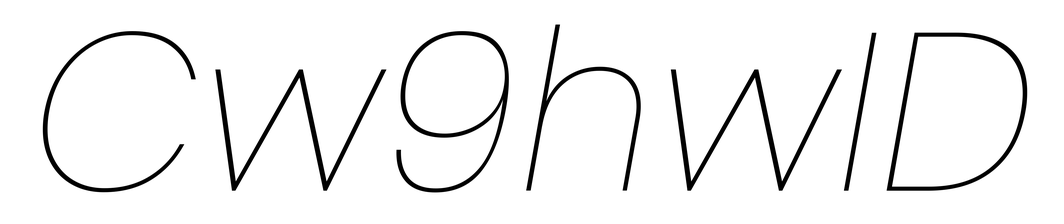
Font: Poppins-ThinItalic